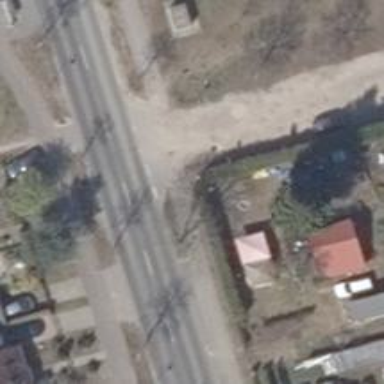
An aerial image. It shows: Residential road.